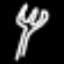
Label: fork